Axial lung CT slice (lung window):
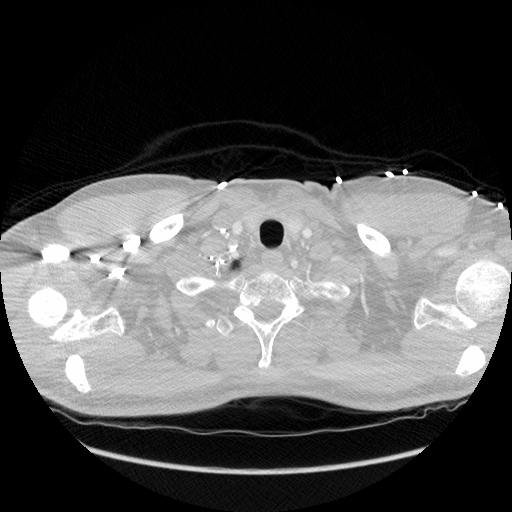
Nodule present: no